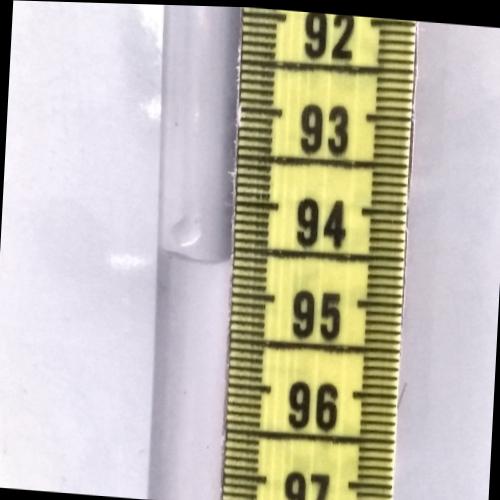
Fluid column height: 94.6 cm